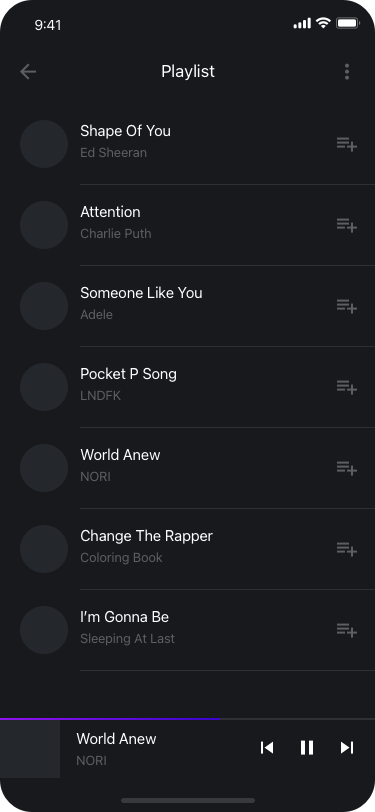
Text in this UI design:
Playlist
World Anew
NORI
Shape Of You
Ed Sheeran
Attention
Charlie Puth
Someone Like You
Adele
Pocket P Song
LNDFK
World Anew
NORI
Change The Rapper
Coloring Book
I’m Gonna Be
Sleeping At Last